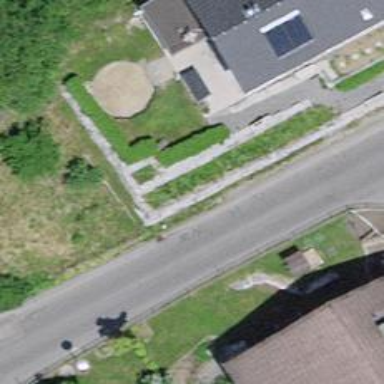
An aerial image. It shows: Hedge acting as barrier.